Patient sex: F
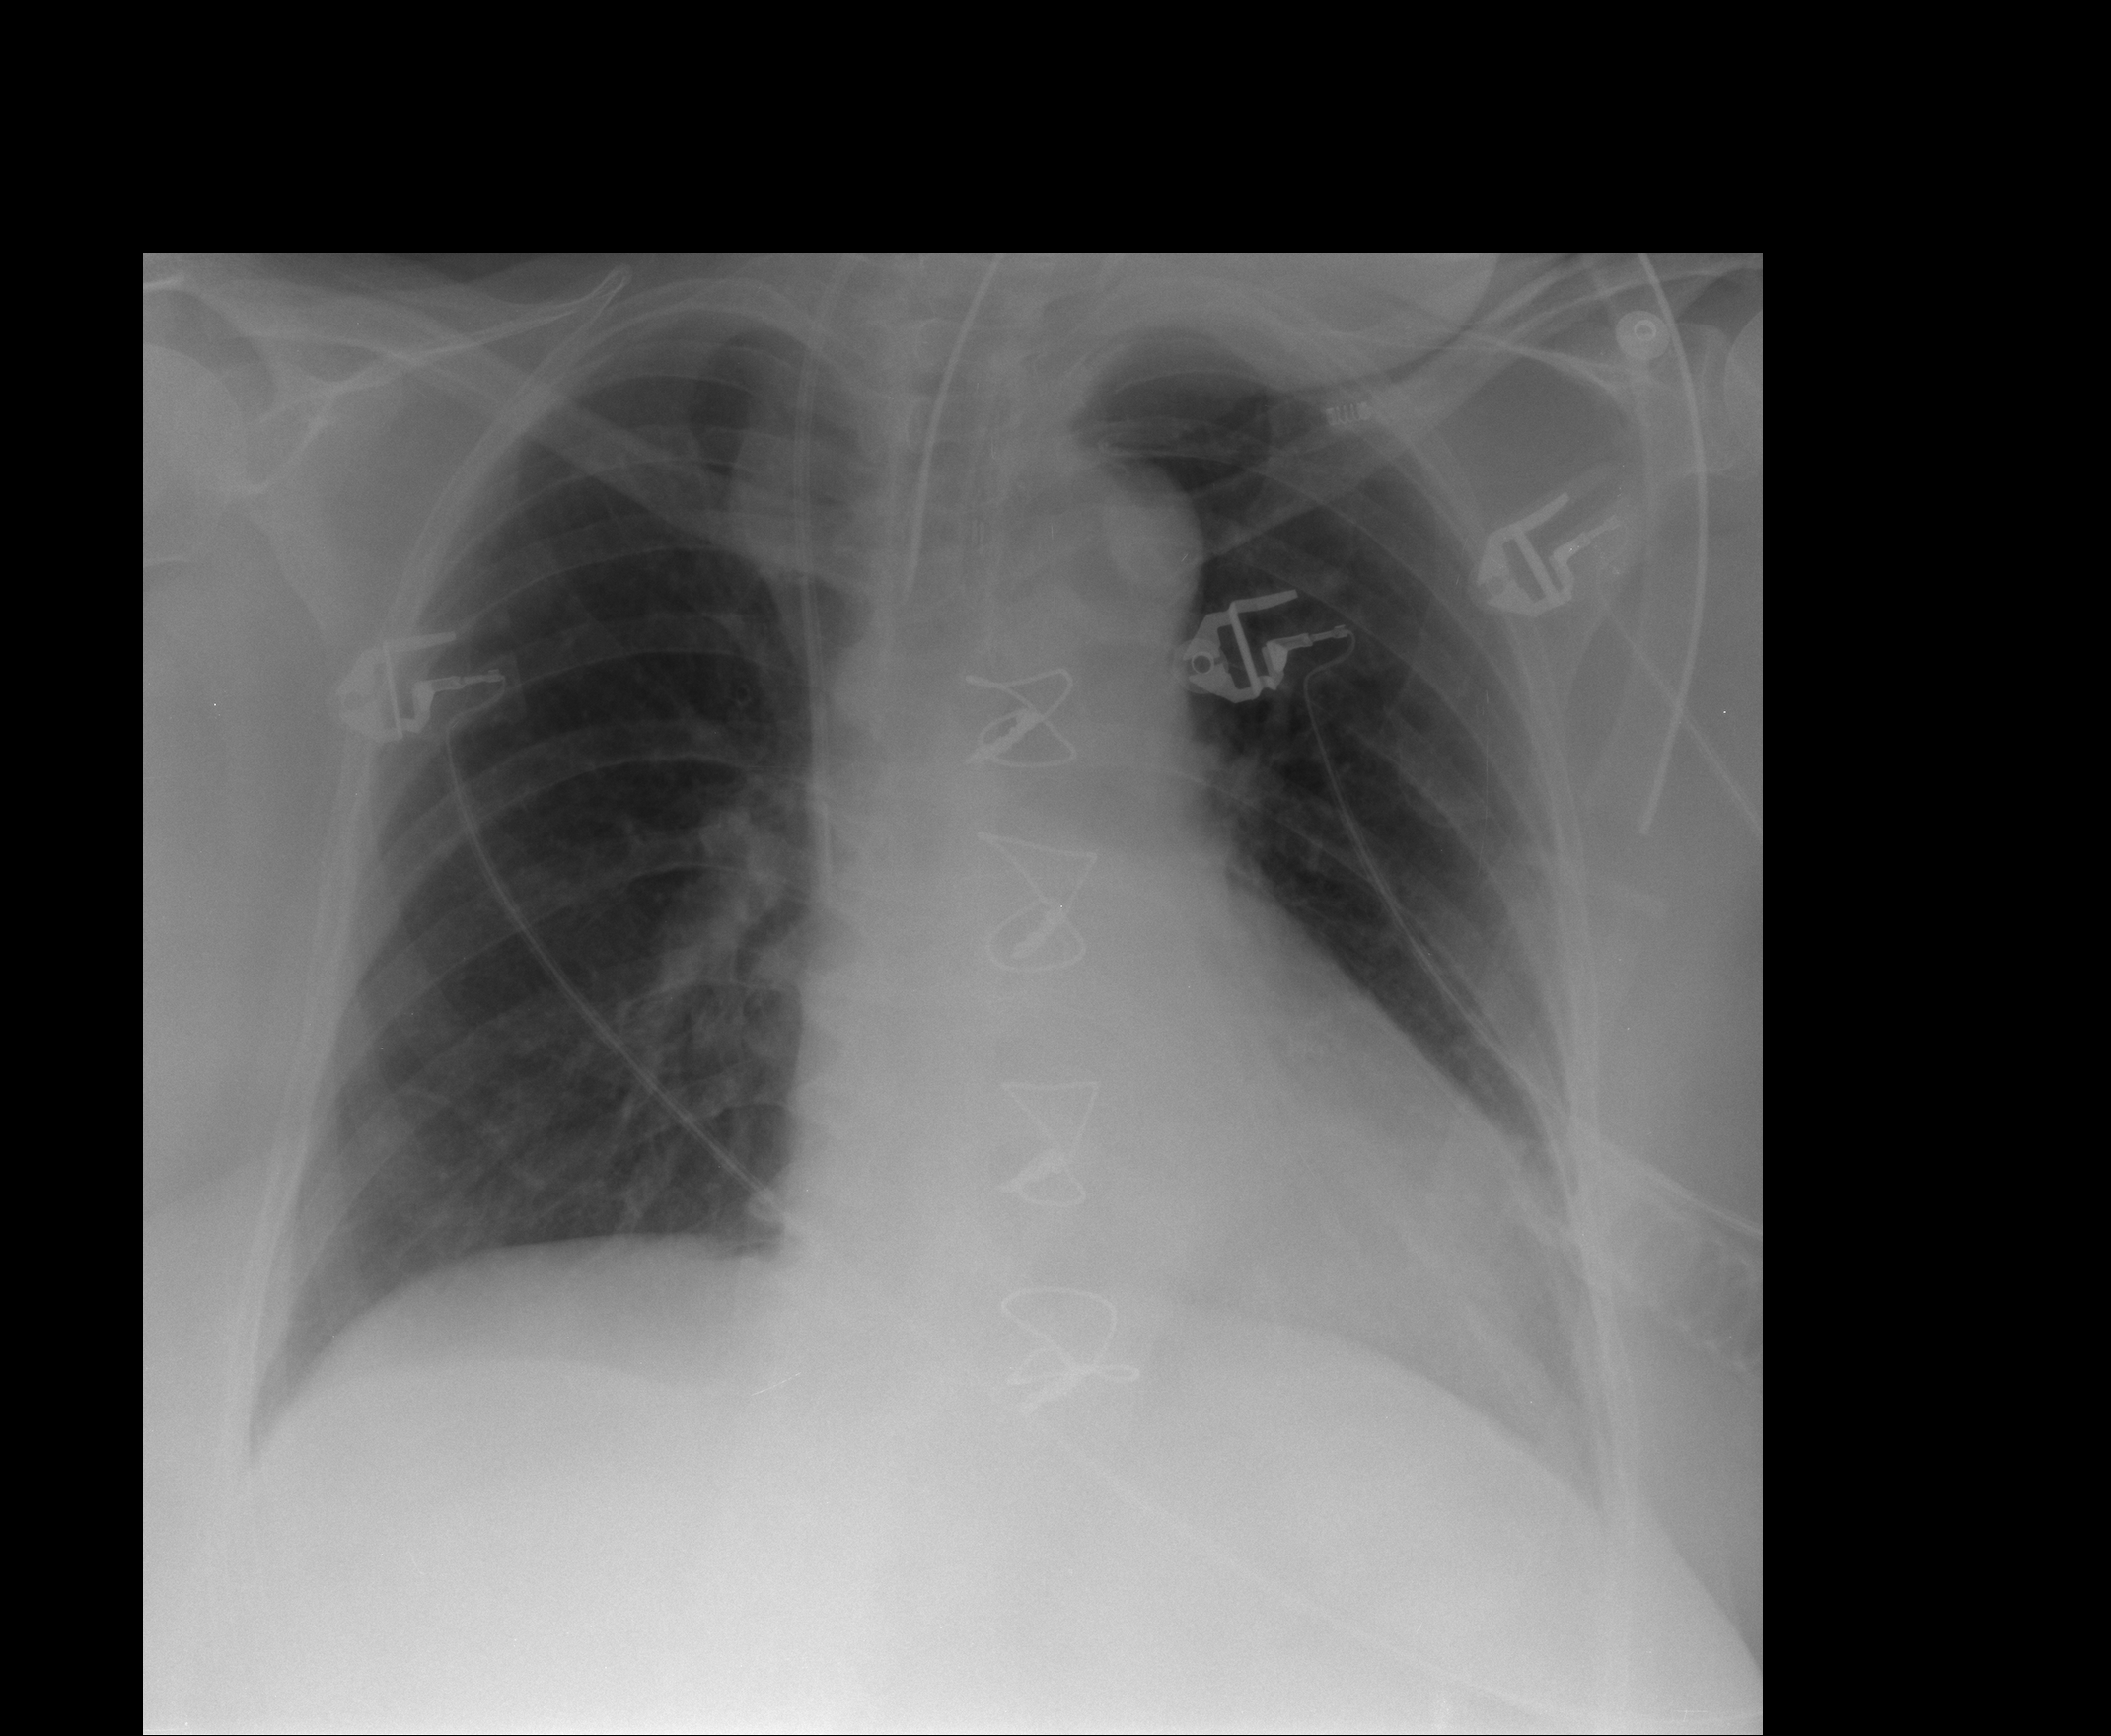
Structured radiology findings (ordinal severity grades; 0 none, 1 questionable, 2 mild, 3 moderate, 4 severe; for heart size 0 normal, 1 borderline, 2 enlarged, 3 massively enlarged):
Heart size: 0
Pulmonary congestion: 1
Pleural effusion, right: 0
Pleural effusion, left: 0
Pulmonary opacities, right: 0
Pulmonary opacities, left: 0
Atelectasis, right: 1
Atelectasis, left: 1